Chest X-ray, PA view. Patient: 72 years old, sex F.
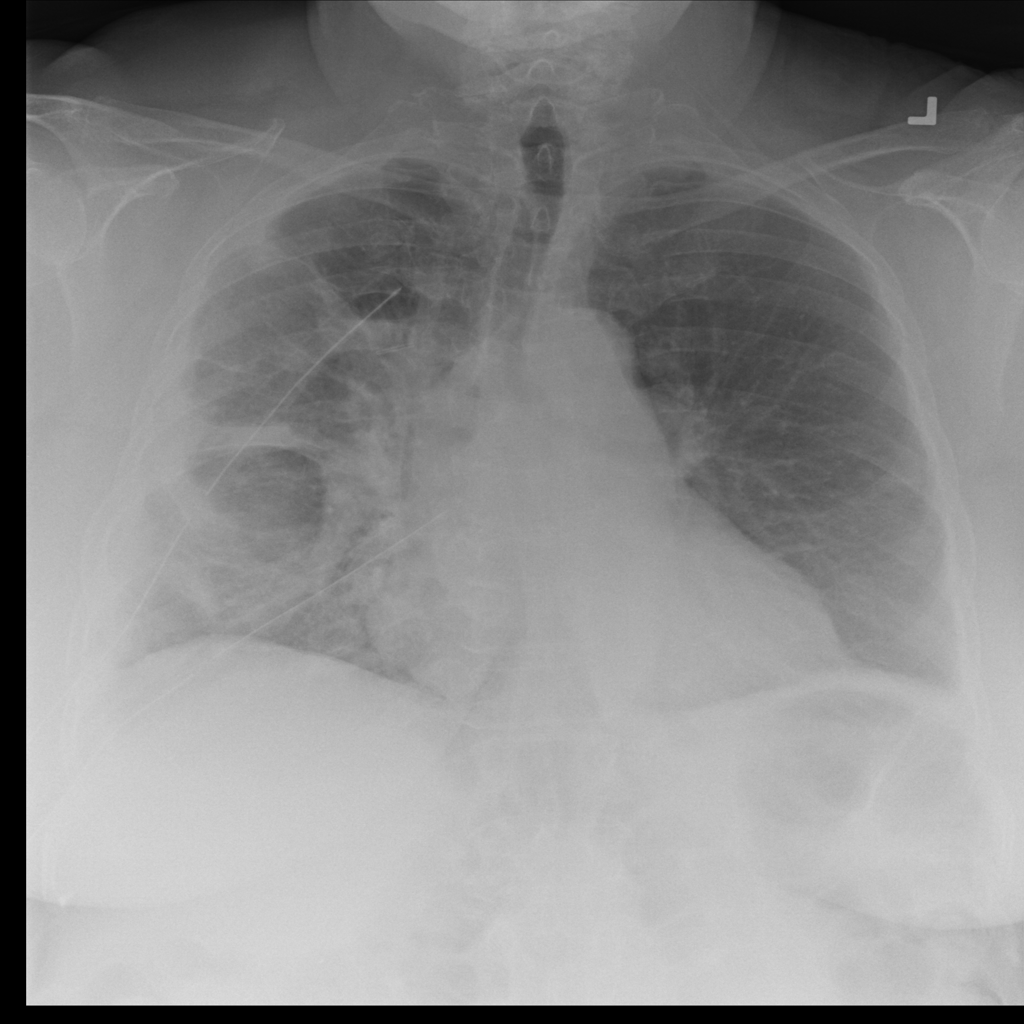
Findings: Atelectasis, Pleural_Thickening